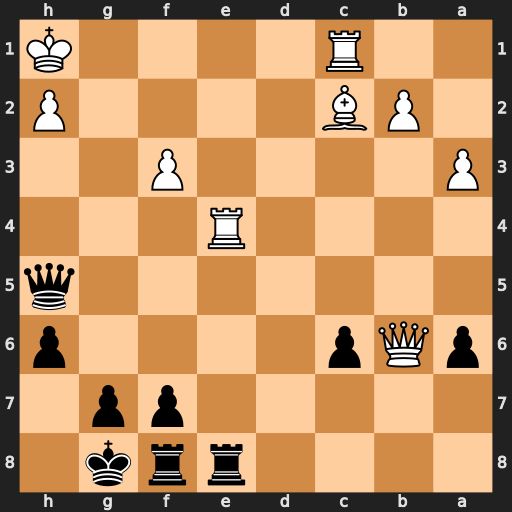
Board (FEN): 4rrk1/5pp1/pQp4p/7q/4R3/P4P2/1PB4P/2R4K
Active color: b
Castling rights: -
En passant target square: -
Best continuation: Qxf3+ Kg1 Rxe4 Bxe4 Qxe4